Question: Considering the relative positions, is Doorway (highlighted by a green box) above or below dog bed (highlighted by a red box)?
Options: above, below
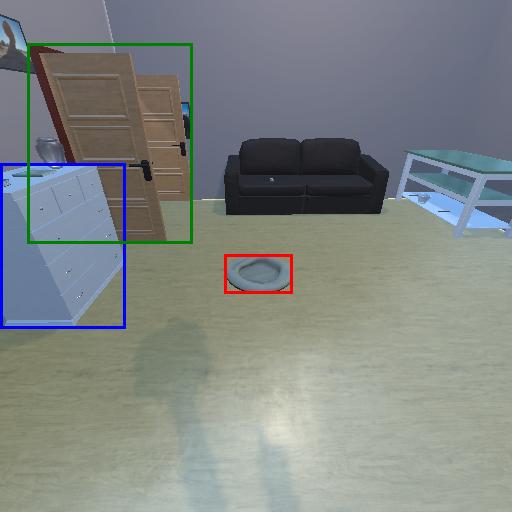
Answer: above